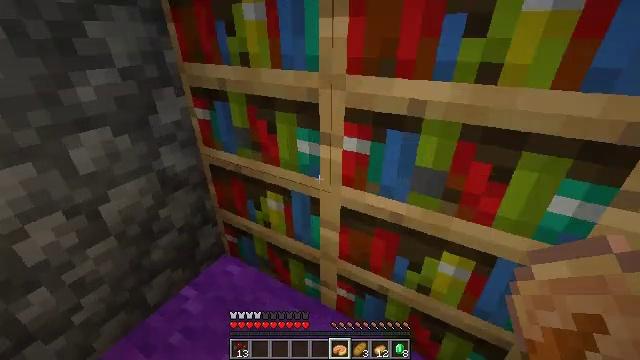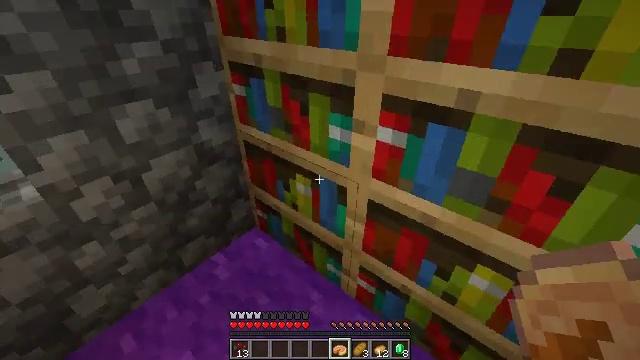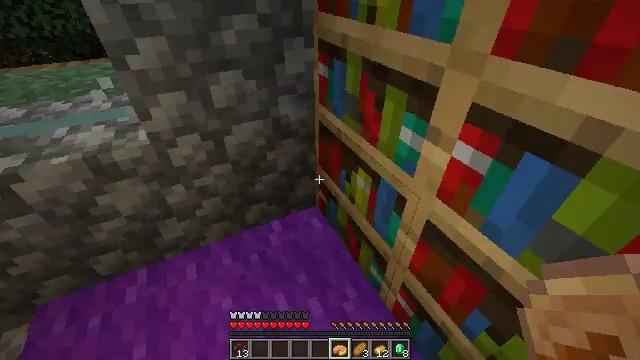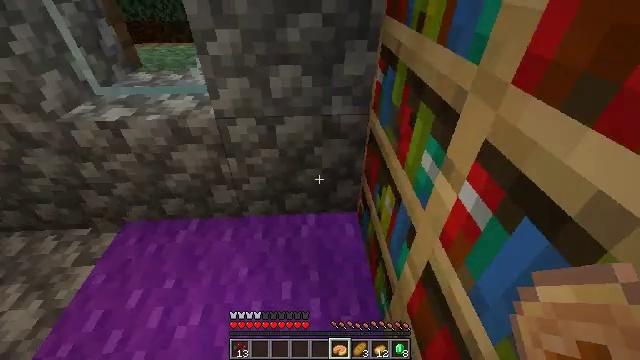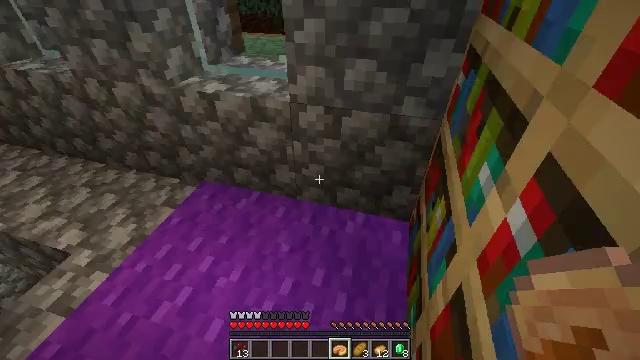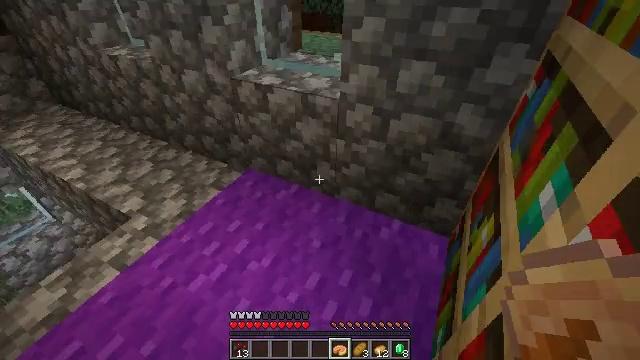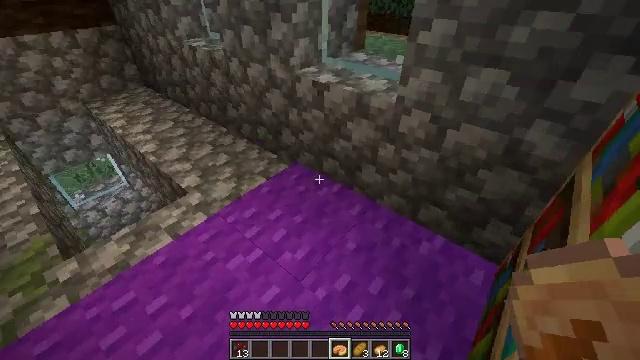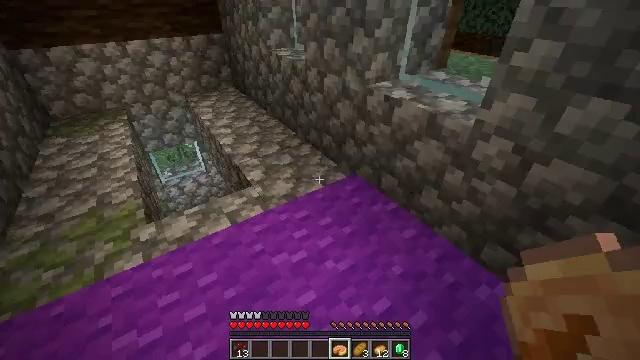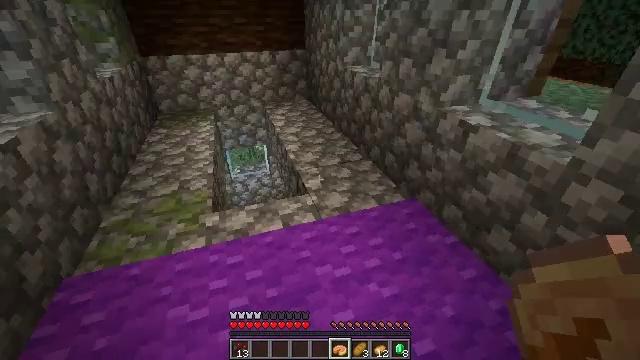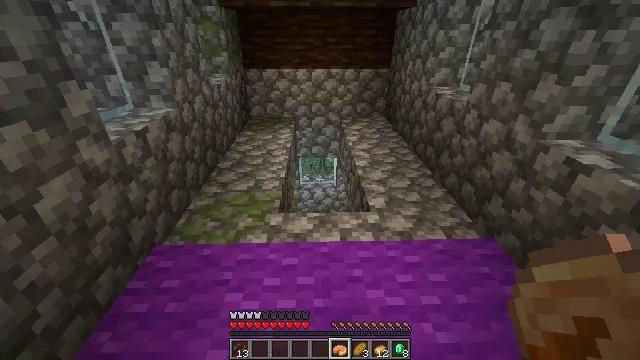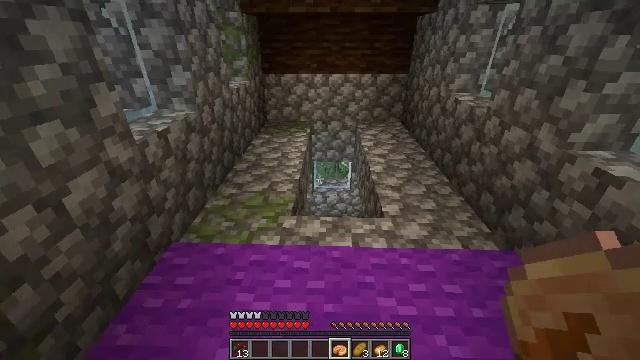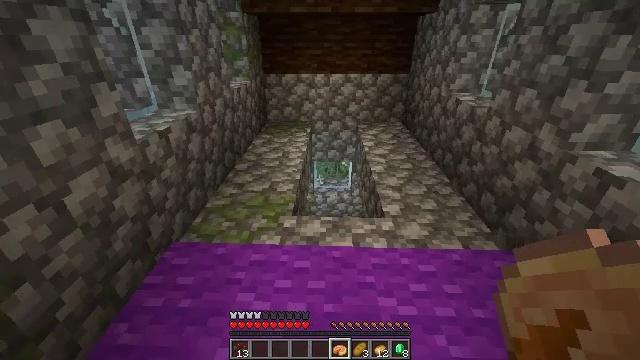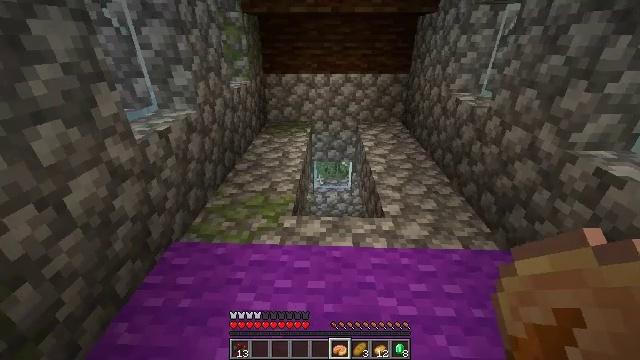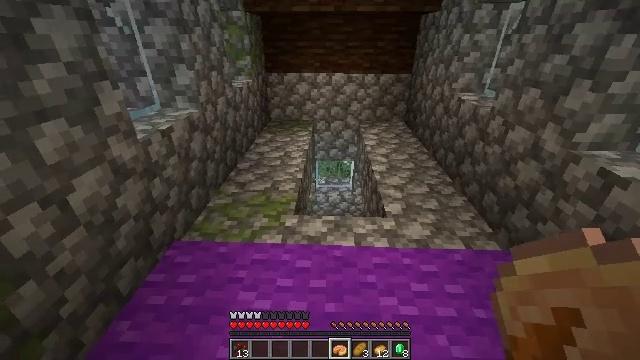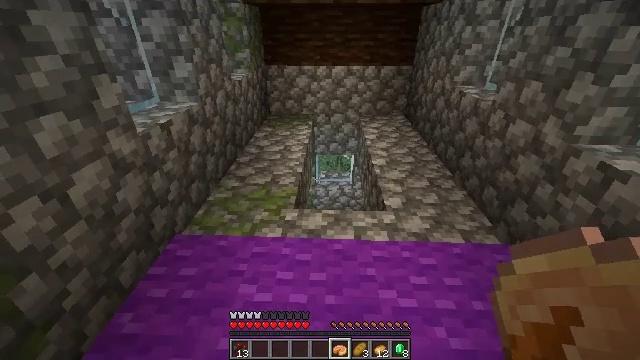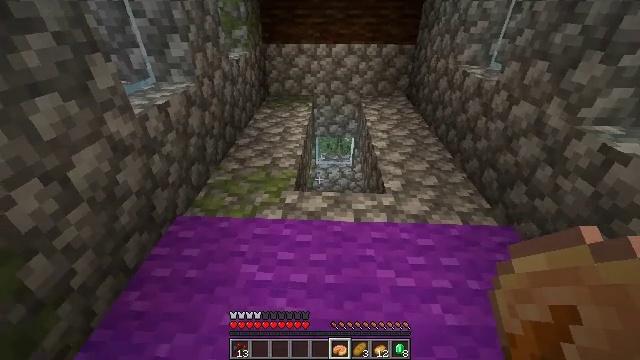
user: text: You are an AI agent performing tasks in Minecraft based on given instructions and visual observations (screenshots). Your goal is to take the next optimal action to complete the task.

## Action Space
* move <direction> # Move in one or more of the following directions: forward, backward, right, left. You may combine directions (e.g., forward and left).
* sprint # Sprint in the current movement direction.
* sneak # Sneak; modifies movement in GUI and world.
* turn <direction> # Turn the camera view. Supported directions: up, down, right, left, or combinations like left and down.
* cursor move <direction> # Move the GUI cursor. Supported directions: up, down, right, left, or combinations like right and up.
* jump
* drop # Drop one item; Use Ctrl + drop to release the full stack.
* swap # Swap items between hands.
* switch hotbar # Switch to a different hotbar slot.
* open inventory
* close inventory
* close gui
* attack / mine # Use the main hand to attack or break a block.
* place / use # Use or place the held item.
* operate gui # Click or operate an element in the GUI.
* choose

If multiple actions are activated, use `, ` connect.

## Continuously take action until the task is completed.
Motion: motion action
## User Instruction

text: Gather the purple carpet by attacking it.
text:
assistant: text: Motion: move forward and move right, turn left and down
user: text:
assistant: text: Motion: move right, turn left and down
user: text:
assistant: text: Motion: move right, turn left
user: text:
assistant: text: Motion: move right, turn left
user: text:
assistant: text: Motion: turn left
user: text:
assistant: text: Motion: turn left
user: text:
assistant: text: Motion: turn left and up
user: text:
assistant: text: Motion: turn left and up
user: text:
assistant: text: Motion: turn left and up
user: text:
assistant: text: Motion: turn left
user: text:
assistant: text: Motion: no_op
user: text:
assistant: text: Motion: no_op
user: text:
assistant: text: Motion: no_op
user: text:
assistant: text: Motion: turn down
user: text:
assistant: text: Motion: turn down
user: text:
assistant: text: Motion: turn left and down
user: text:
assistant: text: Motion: turn down
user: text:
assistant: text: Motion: turn down
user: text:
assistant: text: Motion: turn down
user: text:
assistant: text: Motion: turn down
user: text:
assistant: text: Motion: no_op
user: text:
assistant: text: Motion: no_op
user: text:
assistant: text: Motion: no_op
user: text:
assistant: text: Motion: no_op
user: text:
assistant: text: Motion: no_op
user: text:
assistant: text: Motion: no_op
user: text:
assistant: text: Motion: no_op
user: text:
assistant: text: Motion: turn up
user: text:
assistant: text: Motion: turn up
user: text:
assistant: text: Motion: turn up